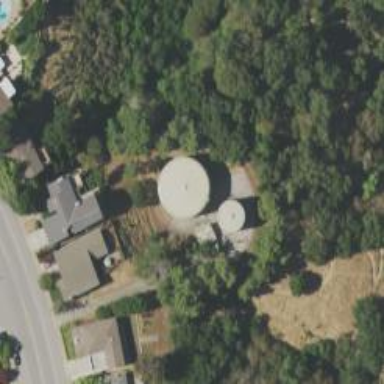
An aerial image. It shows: Storage tank with man-made structure.